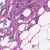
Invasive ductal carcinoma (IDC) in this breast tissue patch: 0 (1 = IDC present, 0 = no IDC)